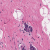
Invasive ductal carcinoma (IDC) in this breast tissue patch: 0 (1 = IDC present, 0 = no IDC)